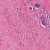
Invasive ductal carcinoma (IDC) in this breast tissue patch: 0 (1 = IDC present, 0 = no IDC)